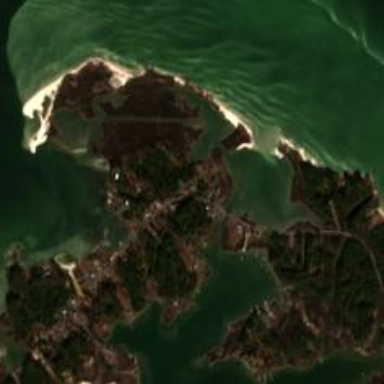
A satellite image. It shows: Picturesque coastline scene.